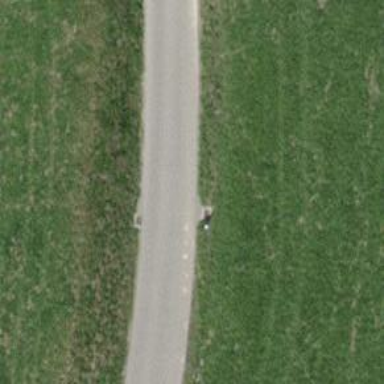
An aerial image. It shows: Unclassified road with asphalt surface.